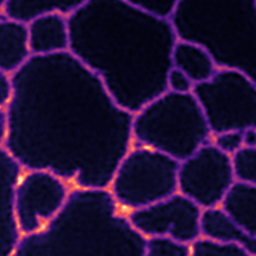
Label: Super-resolution ER image